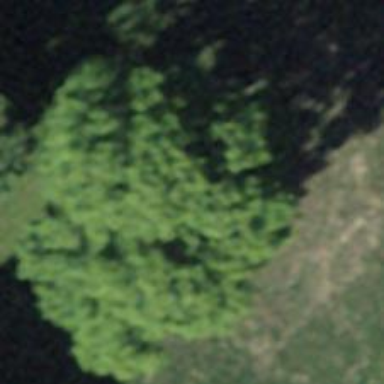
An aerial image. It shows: Row of trees in natural setting.